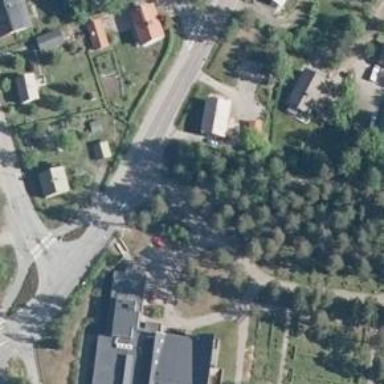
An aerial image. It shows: Cycleway.